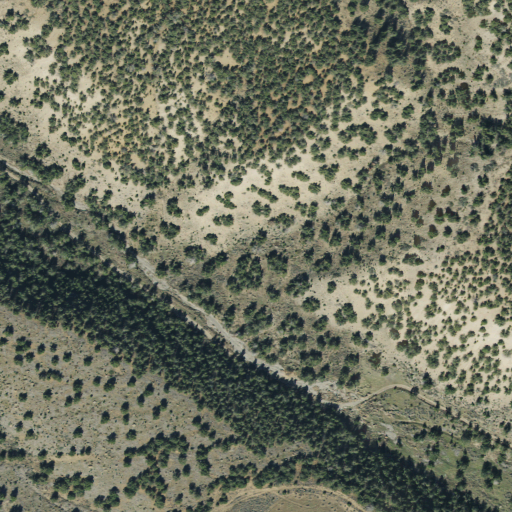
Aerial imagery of valley in Utah named Slate Rock Hollow containing evergreen forest and shrub